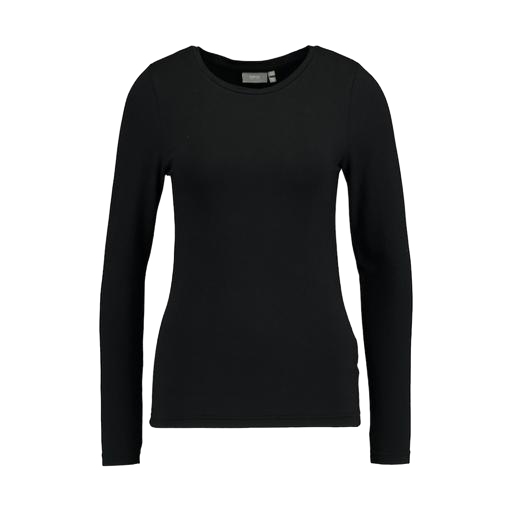
black women's long sleeve t-shirt, long-sleeve t-shirt only macy, longsleeve t-shirt, white background